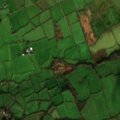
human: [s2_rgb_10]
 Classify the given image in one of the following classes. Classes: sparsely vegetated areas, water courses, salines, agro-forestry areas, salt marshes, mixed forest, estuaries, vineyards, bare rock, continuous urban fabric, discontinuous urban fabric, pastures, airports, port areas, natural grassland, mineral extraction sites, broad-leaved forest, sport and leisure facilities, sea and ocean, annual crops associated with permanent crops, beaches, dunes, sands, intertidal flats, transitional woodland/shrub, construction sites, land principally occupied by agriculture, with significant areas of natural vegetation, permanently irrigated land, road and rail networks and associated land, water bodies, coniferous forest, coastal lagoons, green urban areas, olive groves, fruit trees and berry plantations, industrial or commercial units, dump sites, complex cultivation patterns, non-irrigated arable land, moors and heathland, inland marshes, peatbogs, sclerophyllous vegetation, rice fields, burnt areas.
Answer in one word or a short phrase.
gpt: pastures, land principally occupied by agriculture, with significant areas of natural vegetation, coniferous forest